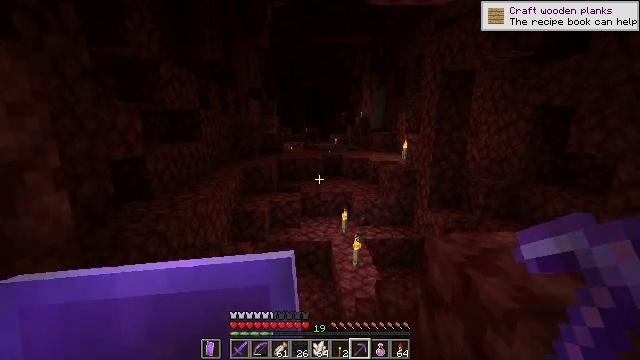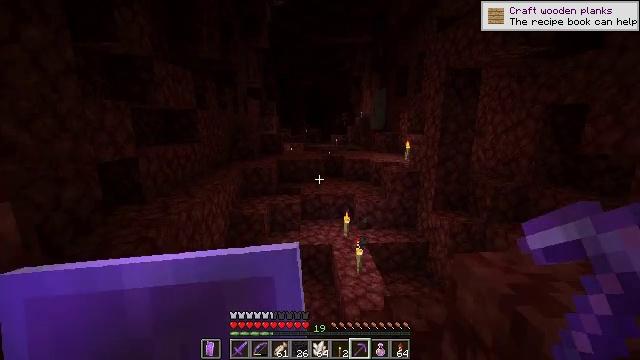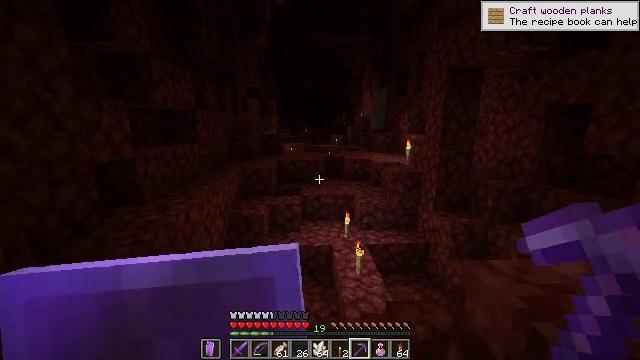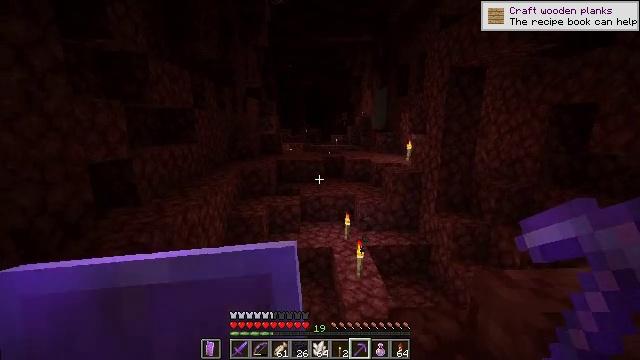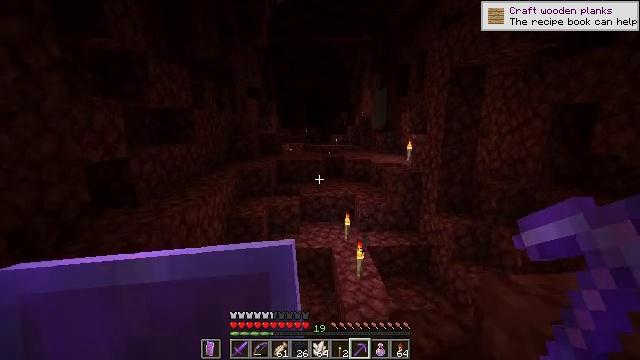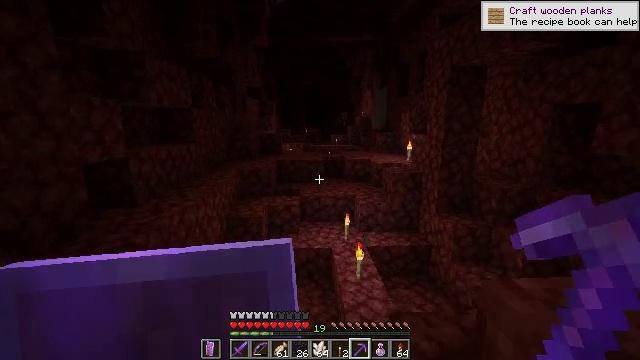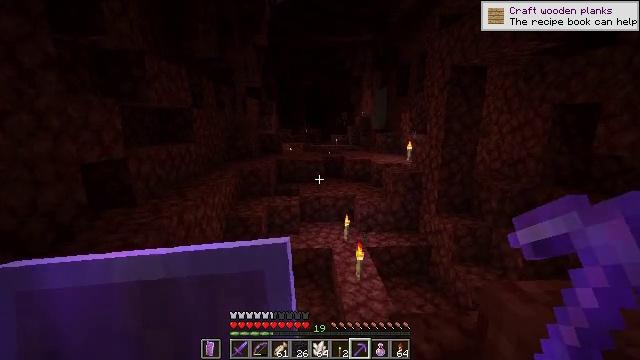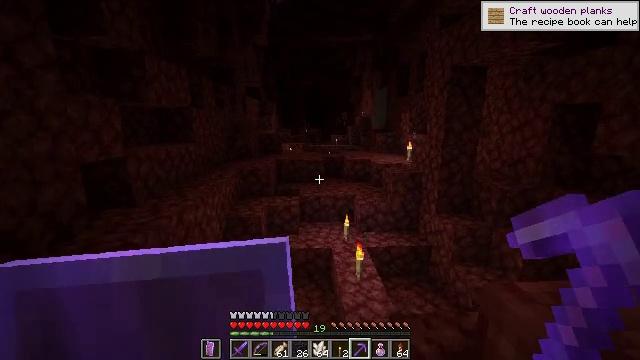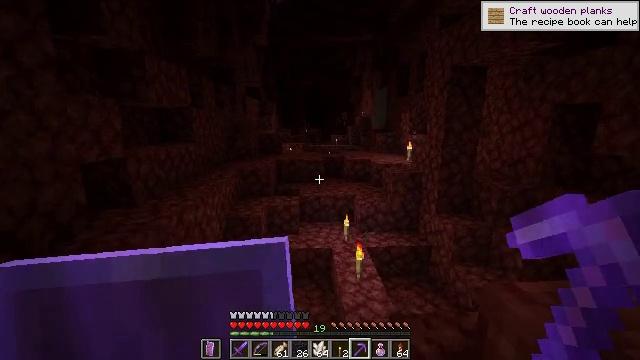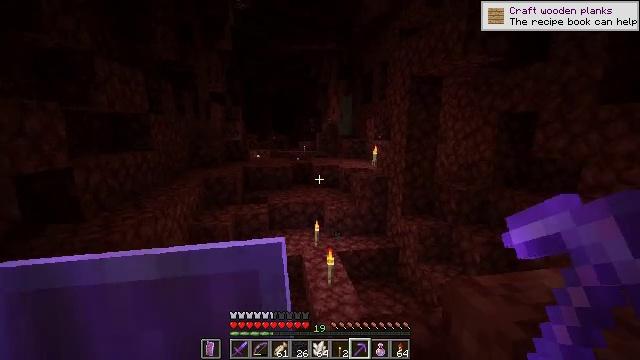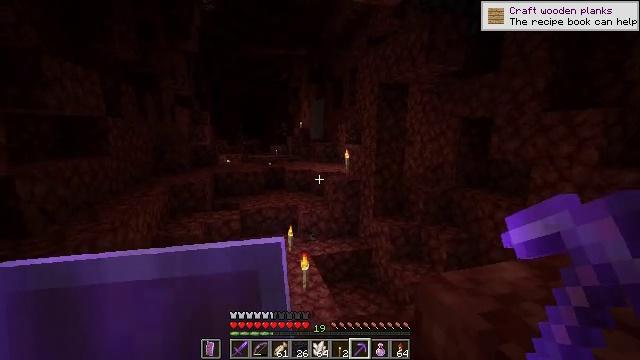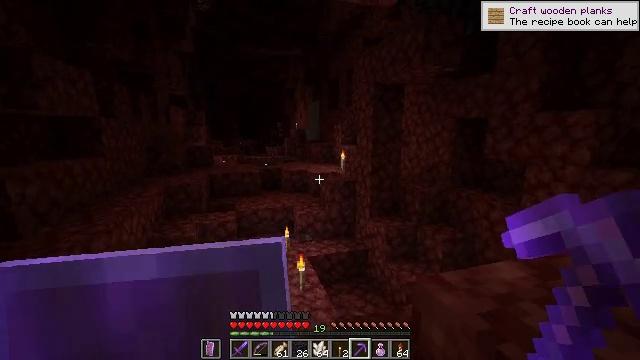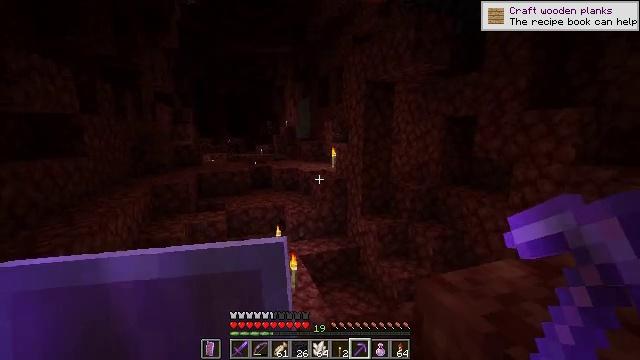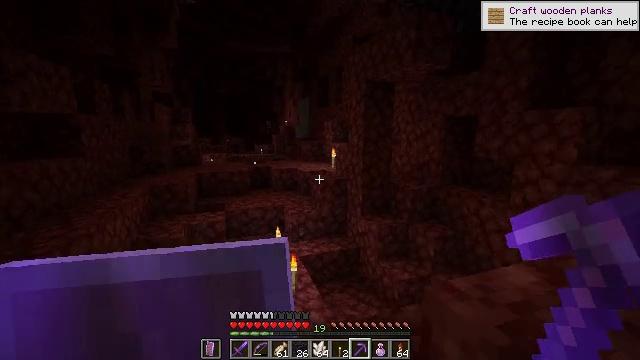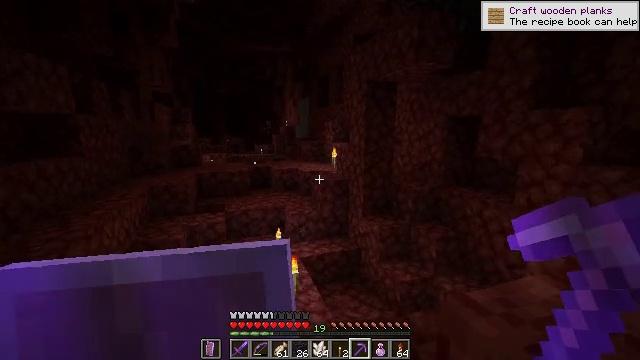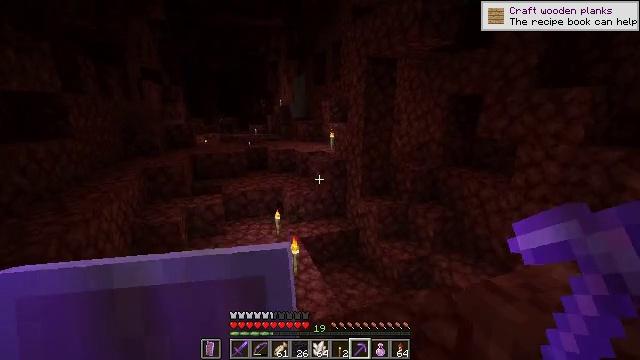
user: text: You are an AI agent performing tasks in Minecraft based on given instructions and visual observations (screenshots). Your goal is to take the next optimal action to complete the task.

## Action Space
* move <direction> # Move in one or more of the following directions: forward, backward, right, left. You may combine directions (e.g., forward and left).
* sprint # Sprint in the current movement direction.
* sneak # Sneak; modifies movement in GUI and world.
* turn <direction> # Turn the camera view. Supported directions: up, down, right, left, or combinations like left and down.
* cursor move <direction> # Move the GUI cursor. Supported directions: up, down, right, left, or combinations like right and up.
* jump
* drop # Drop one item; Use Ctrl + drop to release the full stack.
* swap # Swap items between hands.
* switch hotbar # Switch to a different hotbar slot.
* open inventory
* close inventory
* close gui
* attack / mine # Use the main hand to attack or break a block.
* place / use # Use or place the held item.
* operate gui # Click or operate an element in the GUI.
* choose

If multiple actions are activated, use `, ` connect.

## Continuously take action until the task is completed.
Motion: motion action
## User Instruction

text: Gather nether quartz ore with a pickaxe.
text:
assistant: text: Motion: move forward
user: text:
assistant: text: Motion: no_op
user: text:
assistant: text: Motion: no_op
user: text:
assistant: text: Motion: no_op
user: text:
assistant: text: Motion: no_op
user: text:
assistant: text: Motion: no_op
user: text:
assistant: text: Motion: no_op
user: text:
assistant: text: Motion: no_op
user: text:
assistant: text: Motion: turn right and up
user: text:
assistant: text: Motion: turn right
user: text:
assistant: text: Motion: move left
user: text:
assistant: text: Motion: move left, turn right
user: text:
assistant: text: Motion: move left
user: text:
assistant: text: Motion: move left
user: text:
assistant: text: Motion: move left, turn right and down
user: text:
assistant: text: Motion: move left, turn right and down
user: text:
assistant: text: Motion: move left, turn right and down
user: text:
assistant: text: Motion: move left, turn down
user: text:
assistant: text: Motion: move left
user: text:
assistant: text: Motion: move left
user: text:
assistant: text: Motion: move left
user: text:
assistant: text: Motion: move left
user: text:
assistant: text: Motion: move left
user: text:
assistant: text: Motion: move left
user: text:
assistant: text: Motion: move left
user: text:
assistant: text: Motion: move left, turn left and up
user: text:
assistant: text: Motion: turn left and up
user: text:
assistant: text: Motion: turn left and up
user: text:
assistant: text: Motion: turn up
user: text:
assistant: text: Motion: no_op